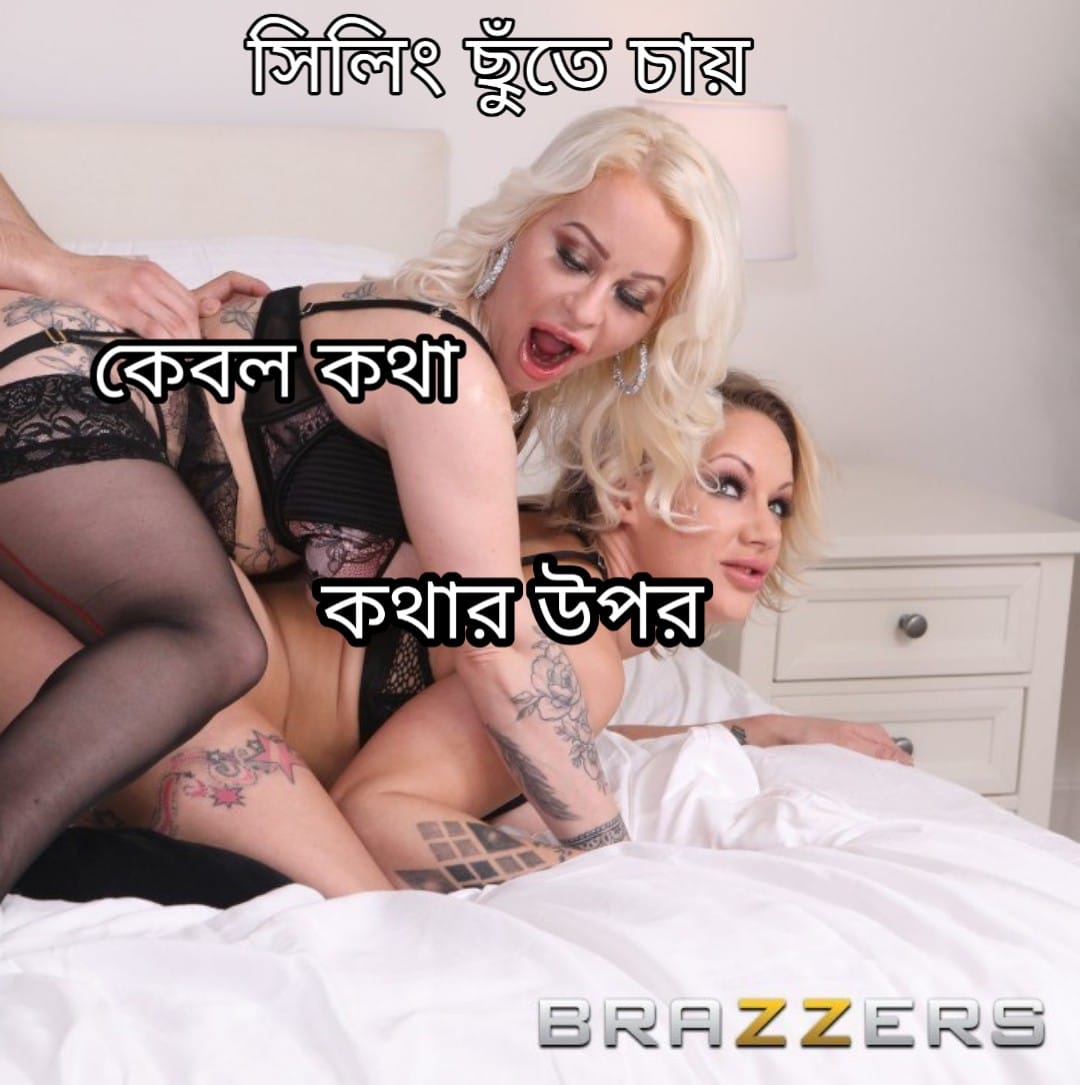
Caption: সিলিং ছুতে চায়     কেবল কথা     কথার উপর
Label: hate